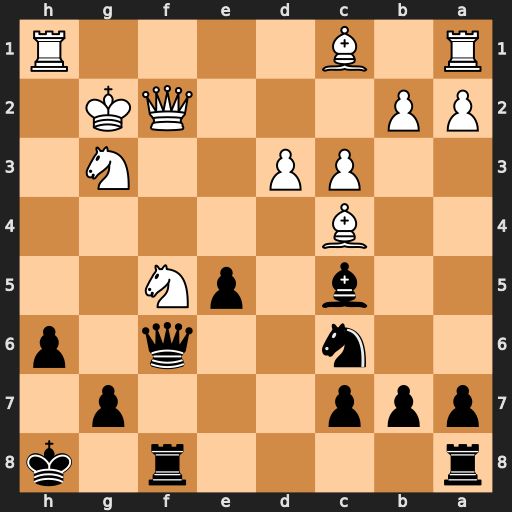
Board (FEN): r4r1k/ppp3p1/2n2q1p/2b1pN2/2B5/2PP2N1/PP3QK1/R1B4R
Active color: b
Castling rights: -
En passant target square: -
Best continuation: Bxf2 Bxh6 gxh6